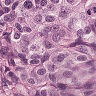
Metastatic tissue present: yes